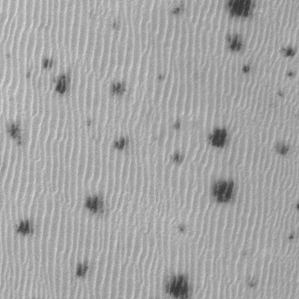
Label: frost